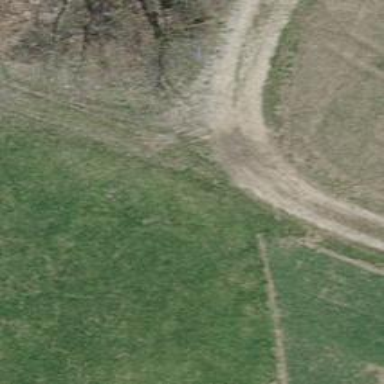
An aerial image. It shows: Track road with grade3 tracktype.